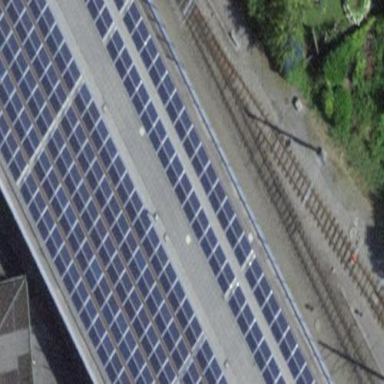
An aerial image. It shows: Solar power generator using photovoltaic panels.